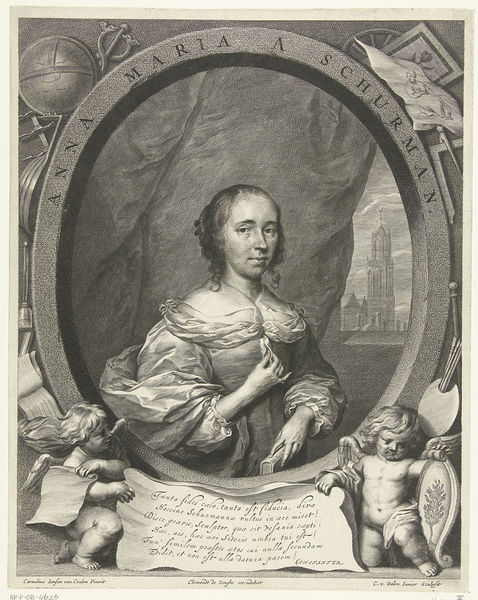
Titel: Portret van Anna Maria van Schurman
Künstler: Cornelis van (II) Dalen
Standort: Amsterdam
Institution: Rijksmuseum
Schlagwörter: hand, himmel, umhang, weiß, stadt, ausschnitt, finger, frau, kleid, schwarz, stirn, zeichnung, dame, gebäude, haus, tuch, falten, rahmen, bildnis, portrait, porträt, vorhang, kirche, gewand, haare, kind, blatt, locken, kinder, kreis, oval, rund, turm, engel, putte, putto, schrift, papier, grafik, rad, tafel, deutsch, dekolleté, foto, schild, buch, zettel, druck, stich, buchstaben, palette, pinsel, kin, putten, maria, globus, trum, äskulapstab, figner, blobus, anna maria, inschribt, schurmann, schurman, anna maria schurman